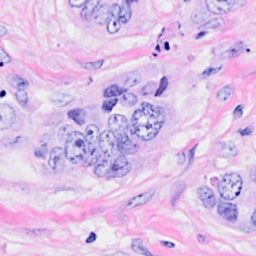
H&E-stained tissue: Breast